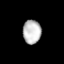
Tissue: lung
Cell type: Epithelial cells
Senescence score: 0.1822
Nuclear area (px): 426
Mean DAPI intensity: 189.397